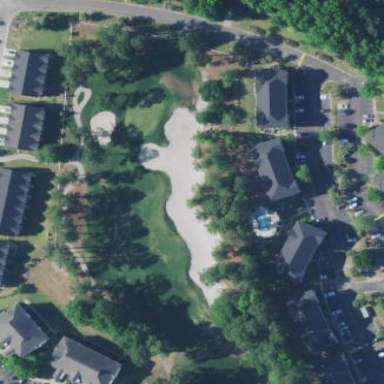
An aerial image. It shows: Sand bunker on golf course.